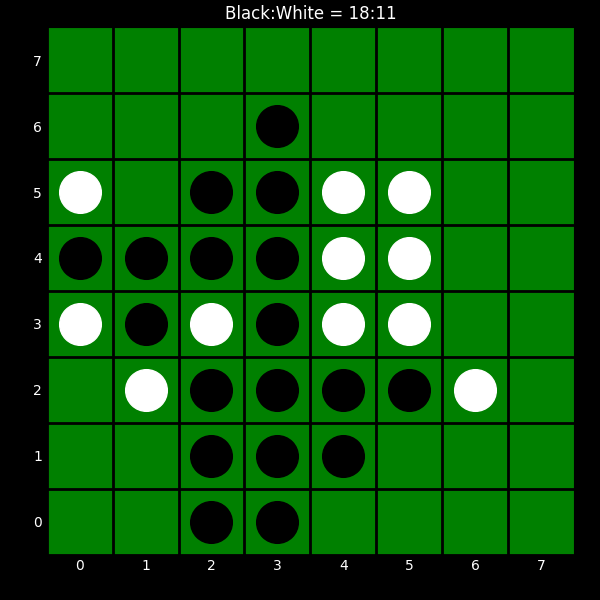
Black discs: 18
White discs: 11